Question: I've got an issue where I want to select (and replace) a string of text with no tags with jQuery. I need to retrieve the "us-east1-mp2 lobby", but it only selects the text with a span.
My code:
'''
function fixServerLocation() {
setTimeout(function() {
if ($(".admin.chatLog").find(".section").length > 0) {
var section = ($(".admin.chatLog").find(".section"));
if (typeof section !== 'undefined') {
var chatMessages = document.querySelectorAll("[id^='chatMessage']");
if (typeof chatMessages !== 'undefined') {
$('.section [id^="chatMessage"]').children('div.details').children().css({
"color": "red",
"border": "2px solid red"
});;
//The code that I currently have to select the tag-less text. The styling is only to highlight it.
}
}
}
fixServerLocation();
}, 70);
}
fixServerLocation();
'''
'''
<script src="https://cdnjs.cloudflare.com/ajax/libs/jquery/3.3.1/jquery.min.js"></script>
<div class="chatMessage listItem first" id="chatMessage-us-east1-mp2-<PHONE>">
<button class="expand small" type="button" tabindex="-1">+</button>
<div class="options right"></div>
<div class="details"><span class="time">2020-04-04 11:07</span>us-east1-mp2 lobby
<span><span class="username adminLookup">CommanderAnime</span></span>:
<span class="message ">Test</span></div>
</div>
'''
How it currently looks when running the code:

I want to replace the "us-east1-mp2 lobby" with "Newark lobby". Thanks for any help
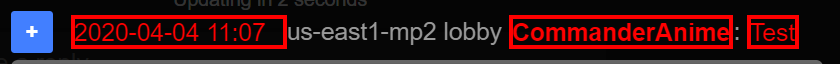
Answer: This is quite dangerous if your text is part of text attributes
NOTE: because I remove the event handler when I rewrite the HTML, you will need to delegate the button:
'$("#someStaticContainerForTheChatMessages").on("click","button.expand",function() { whatever the button does })'
'''
$(function() {
const $chatMessages = $("[id^='chatMessage']");
if ($chatMessages.length > 0) {
$chatMessages.each(function(i, message) {
$('div.details', message).children().addClass("highlight")
message.innerHTML = message.innerHTML.replace("us-east1-mp2 lobby", "Newark lobby")
})
}
})
'''
'''
.highlight {
color: red;
border: 2px solid red;
}
'''
'''
<script src="https://cdnjs.cloudflare.com/ajax/libs/jquery/3.3.1/jquery.min.js"></script>
<div class="chatMessage listItem first" id="chatMessage-us-east1-mp2-<PHONE>">
<button class="expand small" type="button" tabindex="-1">+</button>
<div class="options right"></div>
<div class="details"><span class="time">2020-04-04 11:07</span>us-east1-mp2 lobby<span><span class="username adminLookup">CommanderAnime</span></span>:
<span class="message ">Test</span></div>
</div>
'''